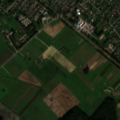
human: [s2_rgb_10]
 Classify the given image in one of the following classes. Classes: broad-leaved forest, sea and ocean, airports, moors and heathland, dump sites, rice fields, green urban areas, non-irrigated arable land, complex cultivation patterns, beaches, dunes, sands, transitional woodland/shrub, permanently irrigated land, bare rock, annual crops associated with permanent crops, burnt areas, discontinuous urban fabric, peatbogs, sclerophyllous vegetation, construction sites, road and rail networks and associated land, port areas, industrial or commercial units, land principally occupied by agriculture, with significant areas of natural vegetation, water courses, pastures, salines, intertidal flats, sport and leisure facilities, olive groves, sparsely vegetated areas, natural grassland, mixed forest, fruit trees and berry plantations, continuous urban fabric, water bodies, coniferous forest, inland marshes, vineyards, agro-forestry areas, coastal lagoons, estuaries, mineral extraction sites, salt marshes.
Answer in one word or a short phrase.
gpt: discontinuous urban fabric, pastures, complex cultivation patterns, broad-leaved forest